RGB frame:
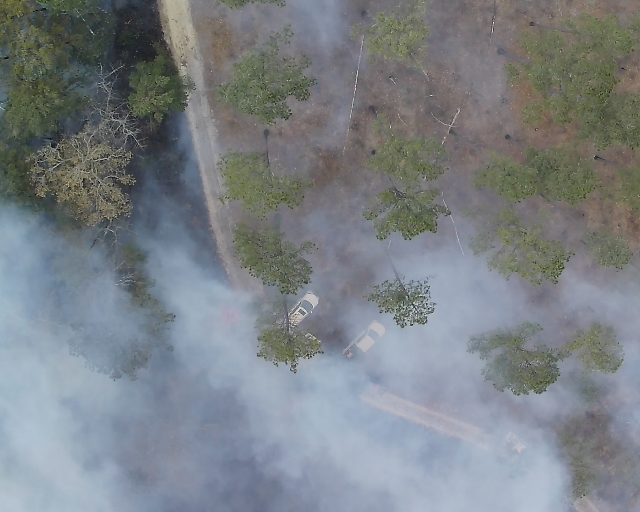
Thermal frame:
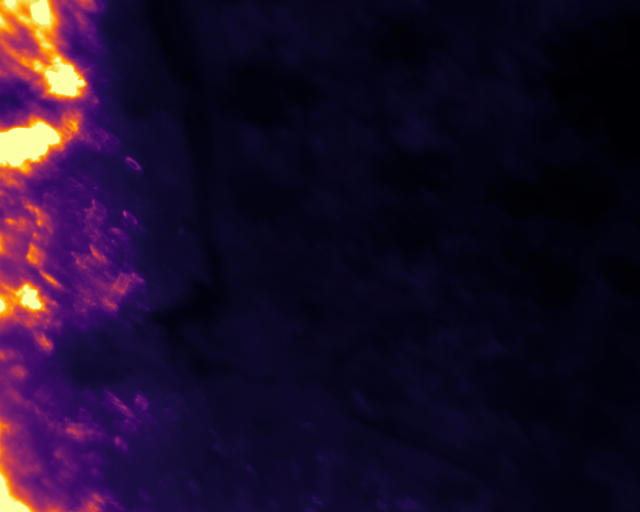
Captured: 2026-02-26 03:06:03
Pixels at or above 80 °C: 21371 (fraction of frame: 0.06522)